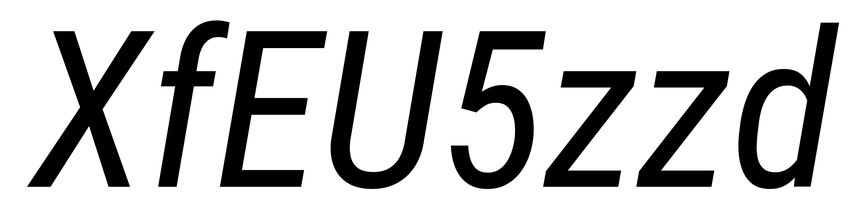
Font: Roboto-Italic_Condensed_Italic